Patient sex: M
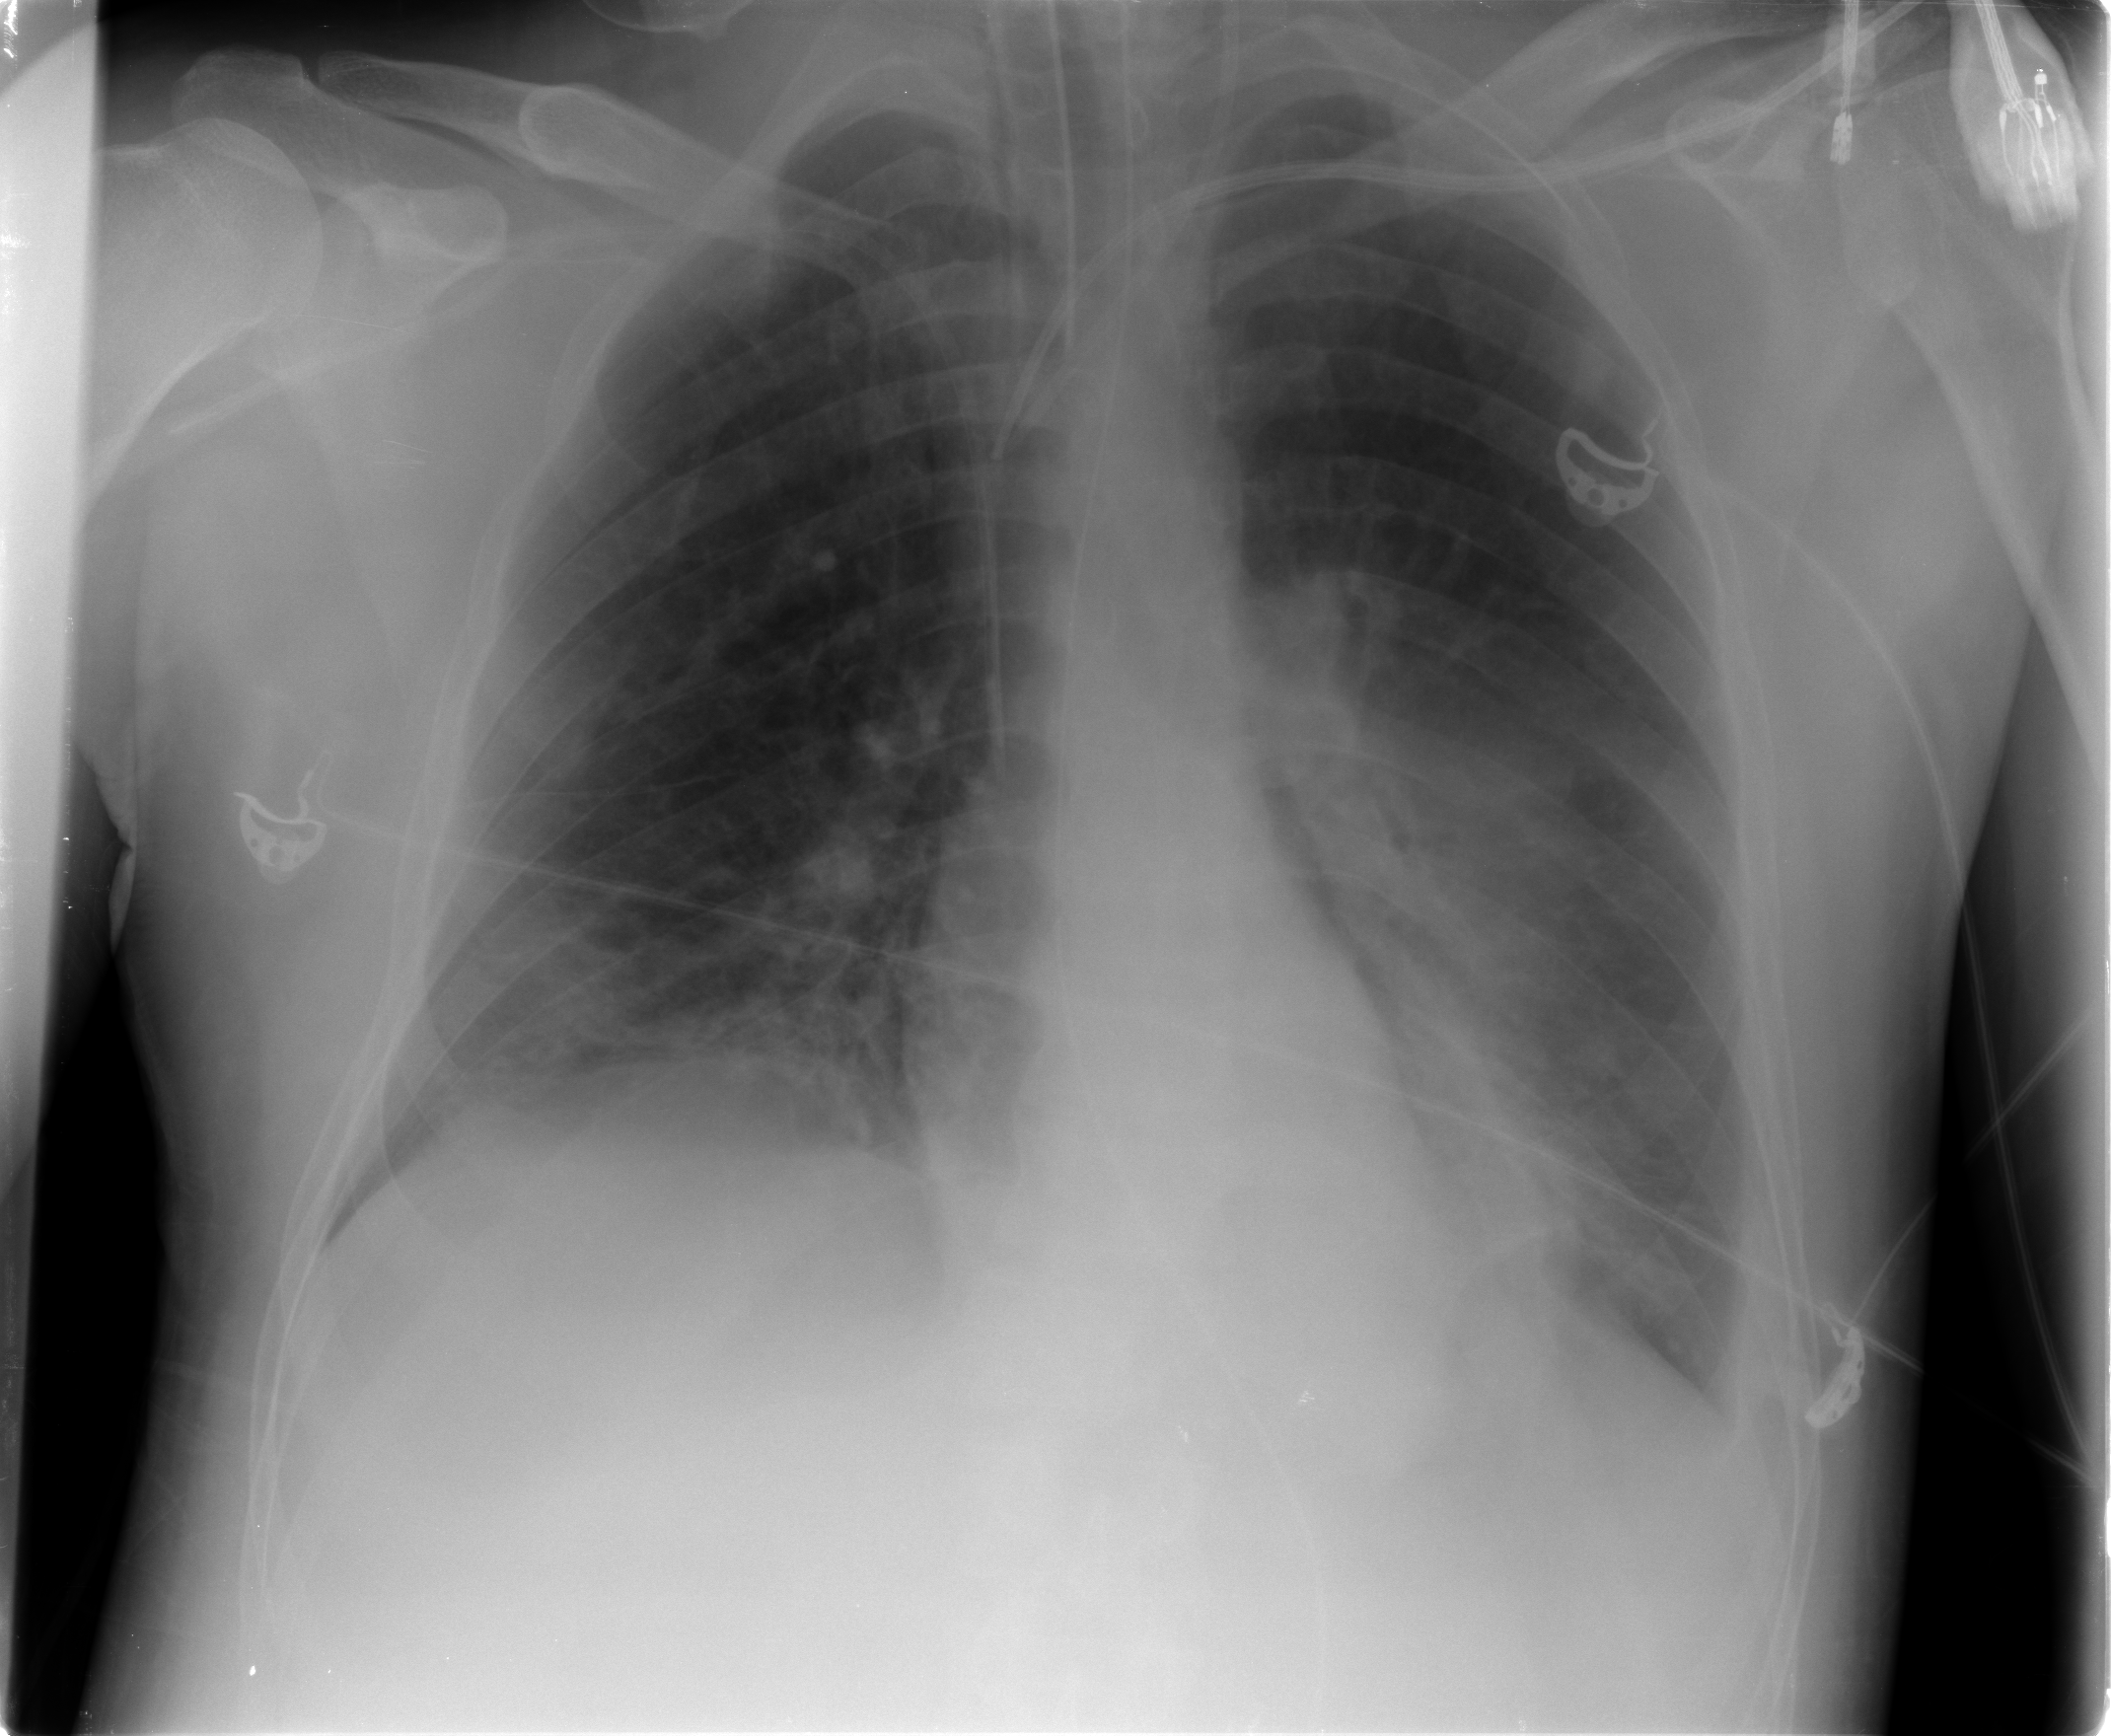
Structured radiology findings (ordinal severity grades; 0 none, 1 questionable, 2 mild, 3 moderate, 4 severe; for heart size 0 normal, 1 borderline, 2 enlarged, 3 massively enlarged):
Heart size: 0
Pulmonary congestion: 2
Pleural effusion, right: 0
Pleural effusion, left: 1
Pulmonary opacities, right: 1
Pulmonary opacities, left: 2
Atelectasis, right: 2
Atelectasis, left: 2